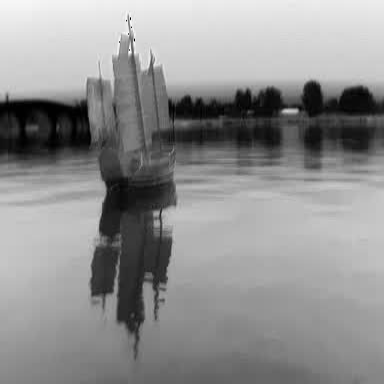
There is a sailboat in the infrared image.